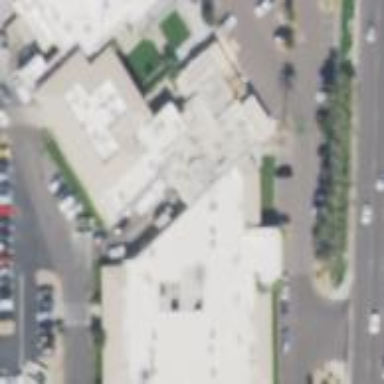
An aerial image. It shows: Commercial building.